Aerial crown-view tile of a tropical tree (Barro Colorado Island, Panama), acquired 20241112:
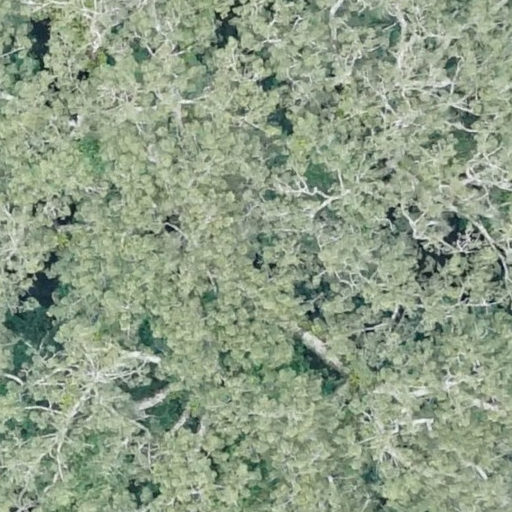
Species: Ceiba pentandra
GBIF accepted scientific name: Ceiba pentandra
Crown area: 1212.123 m²